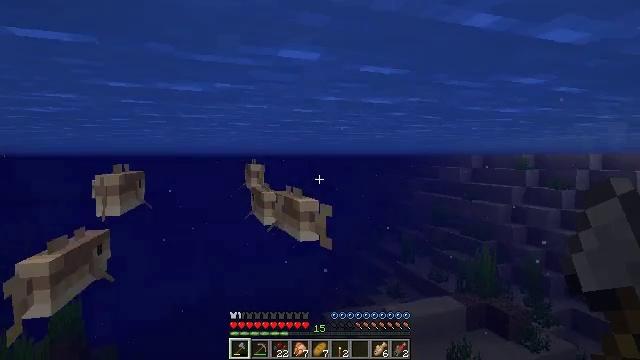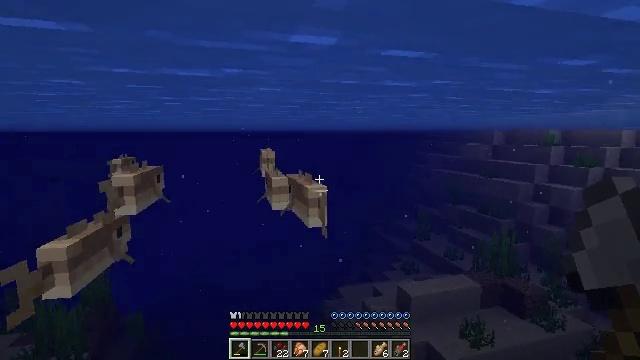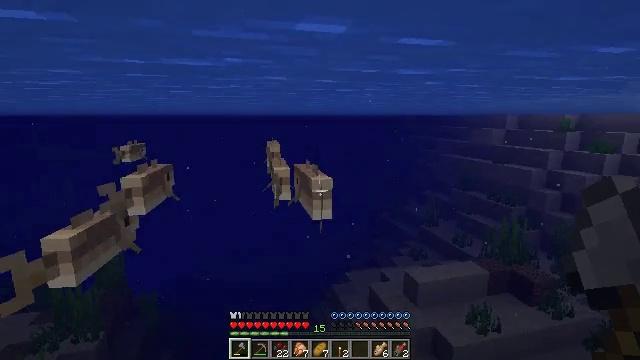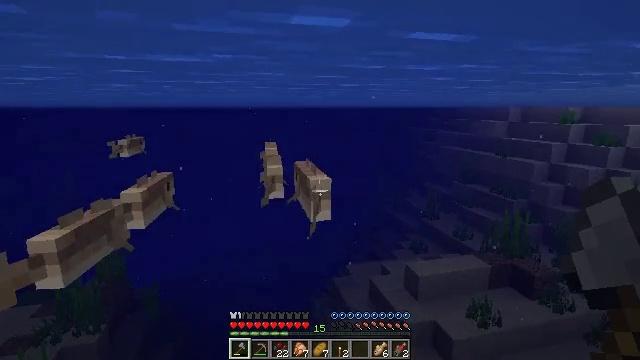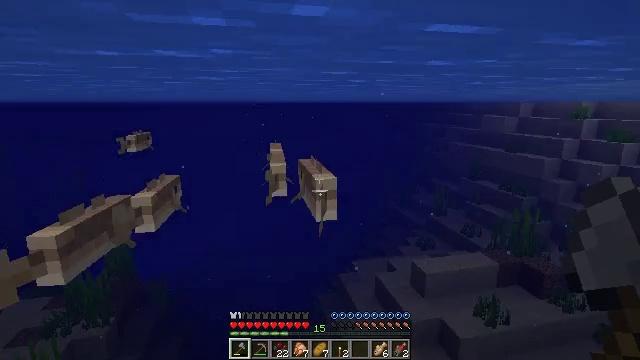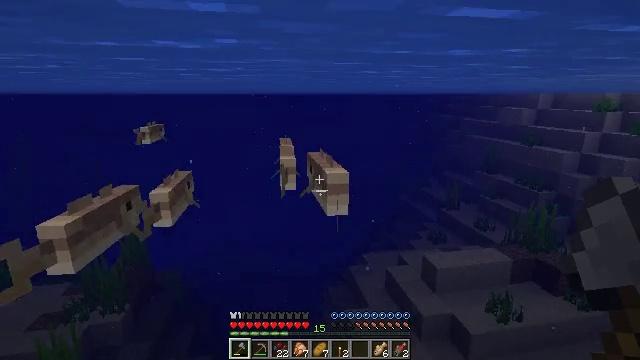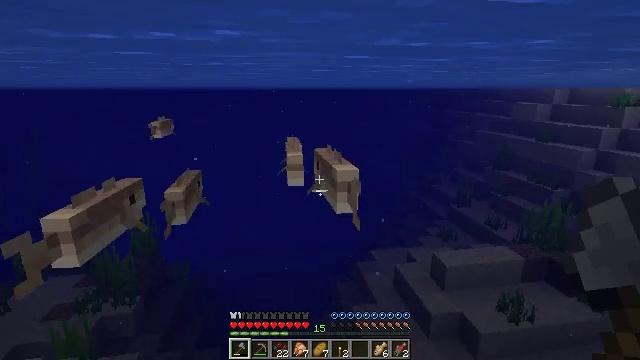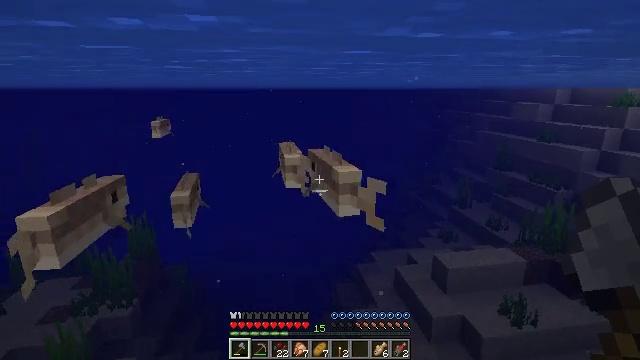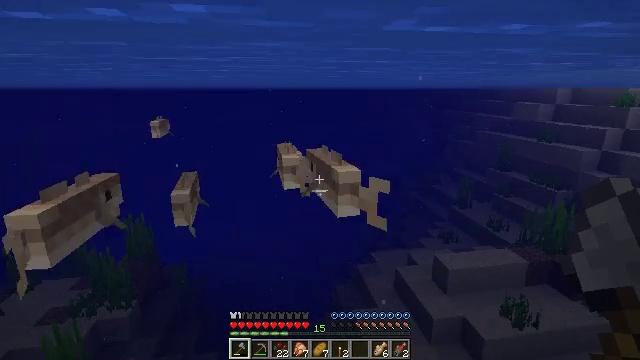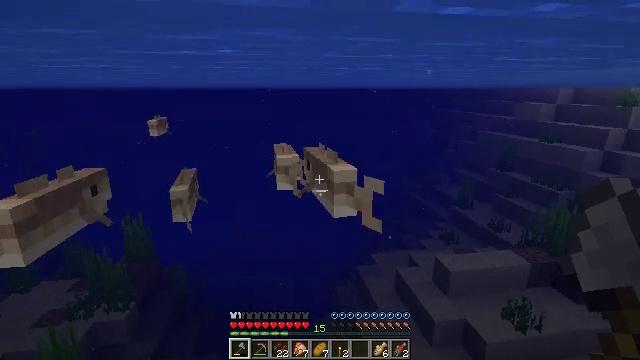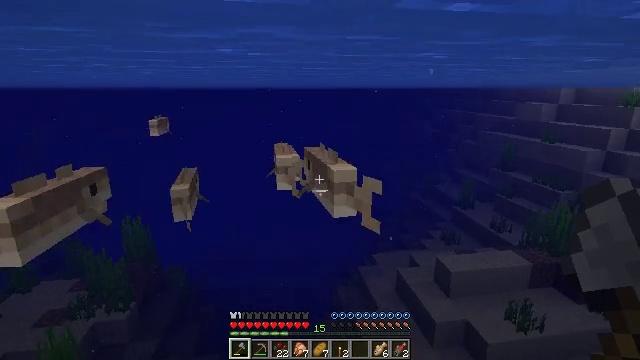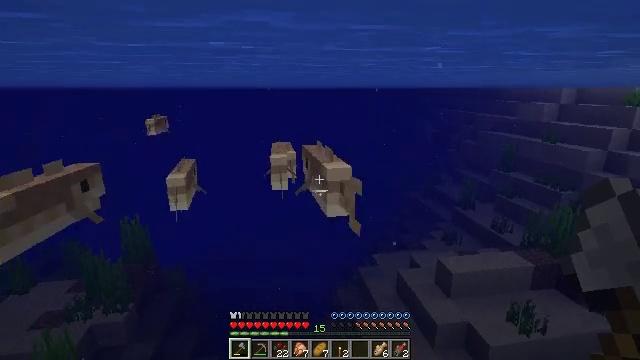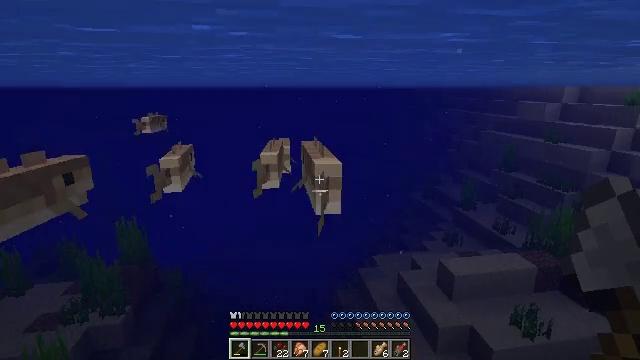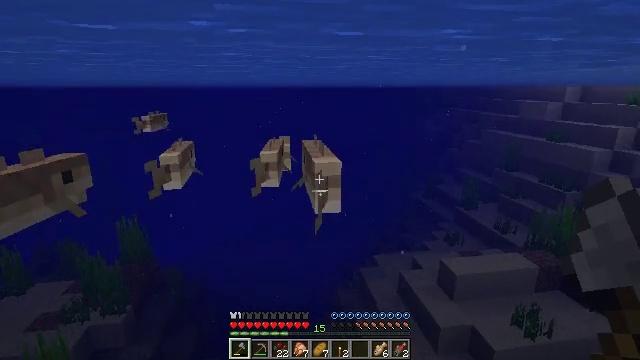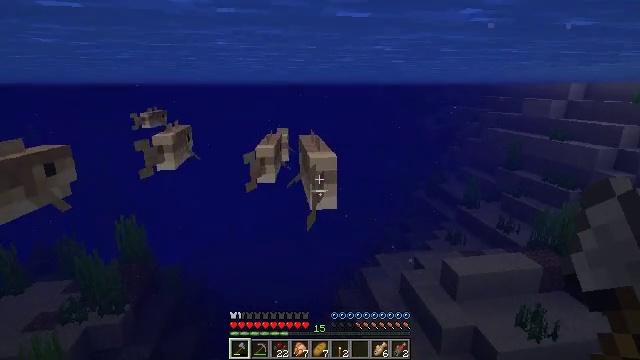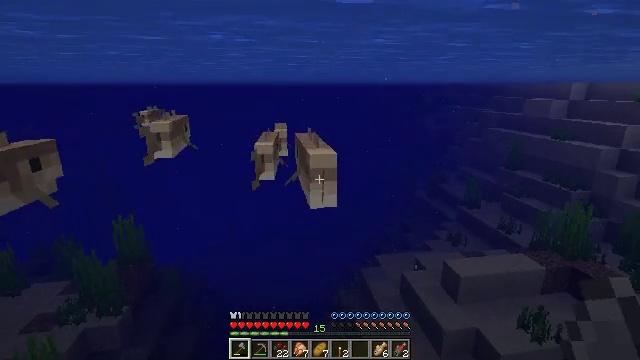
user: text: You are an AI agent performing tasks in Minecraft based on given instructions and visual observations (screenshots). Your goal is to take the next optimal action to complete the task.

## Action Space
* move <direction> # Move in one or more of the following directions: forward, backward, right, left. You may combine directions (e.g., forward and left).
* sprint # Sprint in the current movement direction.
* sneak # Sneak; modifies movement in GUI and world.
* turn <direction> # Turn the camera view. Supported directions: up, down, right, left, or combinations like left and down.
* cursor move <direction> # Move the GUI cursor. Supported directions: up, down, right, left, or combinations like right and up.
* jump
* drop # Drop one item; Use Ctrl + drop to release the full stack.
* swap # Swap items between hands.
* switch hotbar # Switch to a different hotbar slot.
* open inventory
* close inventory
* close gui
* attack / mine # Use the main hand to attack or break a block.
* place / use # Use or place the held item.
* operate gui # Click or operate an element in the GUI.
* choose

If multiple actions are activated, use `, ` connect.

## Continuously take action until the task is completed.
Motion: motion action
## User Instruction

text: Kill the cod.
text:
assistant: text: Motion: move forward, turn left and down
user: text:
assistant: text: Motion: move forward, turn left and down
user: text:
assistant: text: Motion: move forward, turn down
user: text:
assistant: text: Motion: move forward, turn left
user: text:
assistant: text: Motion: move forward, turn left and down
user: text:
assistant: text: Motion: move forward, turn left
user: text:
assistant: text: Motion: move forward
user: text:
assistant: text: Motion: move forward
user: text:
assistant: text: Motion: move forward
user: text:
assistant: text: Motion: move forward
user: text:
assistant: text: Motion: move forward
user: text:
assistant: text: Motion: move forward
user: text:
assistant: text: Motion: move forward
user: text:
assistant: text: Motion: move forward
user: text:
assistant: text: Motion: move forward, attack / mine
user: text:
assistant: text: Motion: move forward, attack / mine
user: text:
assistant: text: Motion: move forward, attack / mine
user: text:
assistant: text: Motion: move forward, turn left, attack / mine
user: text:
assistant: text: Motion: move forward
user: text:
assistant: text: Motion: no_op